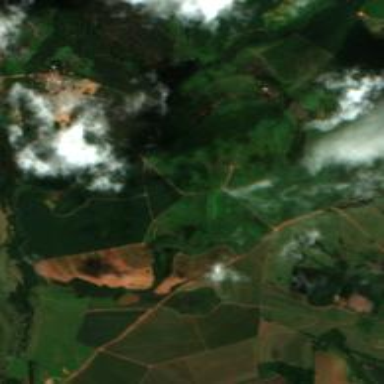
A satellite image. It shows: Farmland with coffee crops.